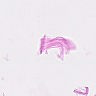
Metastatic tissue present: no